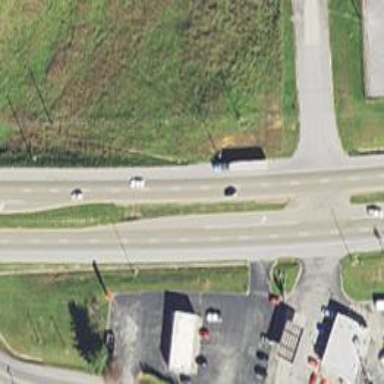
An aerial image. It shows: Trunk highway.